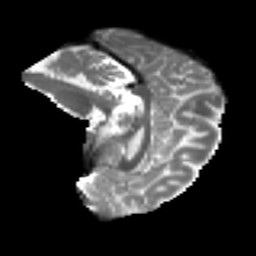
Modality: T2w
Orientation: sagittal
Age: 42
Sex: female
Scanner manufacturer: ge
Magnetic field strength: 3 T
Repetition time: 7.8 s
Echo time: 0.0606 s